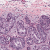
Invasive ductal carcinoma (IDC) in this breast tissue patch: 0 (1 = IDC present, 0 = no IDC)